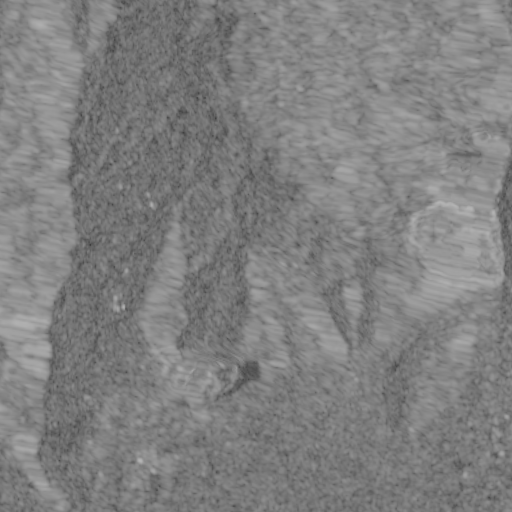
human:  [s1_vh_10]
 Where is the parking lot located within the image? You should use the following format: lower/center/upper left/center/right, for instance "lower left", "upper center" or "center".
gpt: The parking lot is located in the center right of the image.
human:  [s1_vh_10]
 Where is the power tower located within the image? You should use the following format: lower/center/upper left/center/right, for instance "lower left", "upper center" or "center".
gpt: The power tower is located in the lower of the image.
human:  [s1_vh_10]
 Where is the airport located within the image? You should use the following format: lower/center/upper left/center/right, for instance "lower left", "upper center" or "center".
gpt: There is no airport in the image.

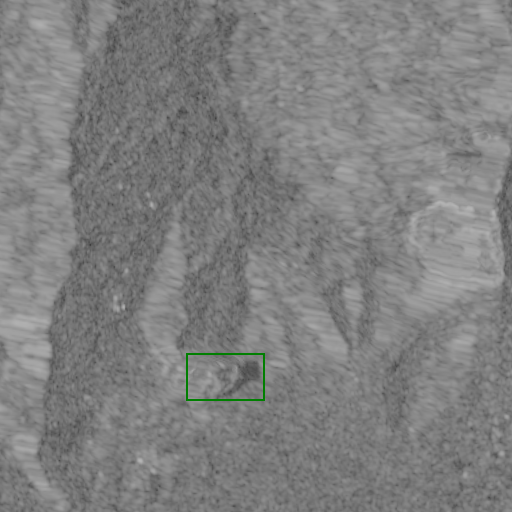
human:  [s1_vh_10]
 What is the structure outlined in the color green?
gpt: The structure outlined in green is a quarry.
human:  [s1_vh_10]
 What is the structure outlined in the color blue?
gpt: There is no blue outline.